Brain MRI, t2w sequence, axial 2D slice.
Patient: age 30, sex M, weight 78 kg, height 1.78 m
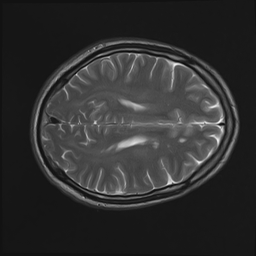